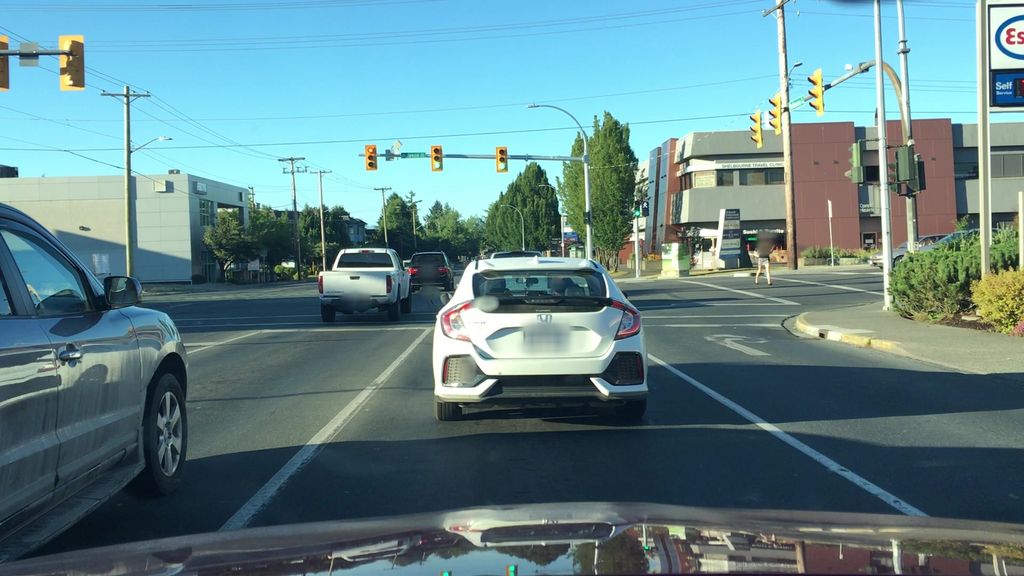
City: victoria